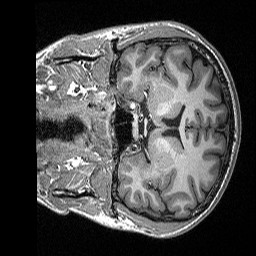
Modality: T1w
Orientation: coronal
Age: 21
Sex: male
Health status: healthy
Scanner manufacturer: siemens
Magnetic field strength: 3 T
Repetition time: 2.3 s
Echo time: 0.00298 s